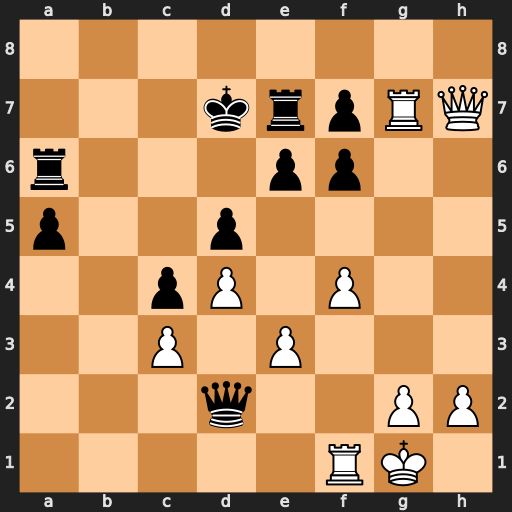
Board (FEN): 8/3krpRQ/r3pp2/p2p4/2pP1P2/2P1P3/3q2PP/5RK1
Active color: w
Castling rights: -
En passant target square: -
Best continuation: Rxf7 Qxe3+ Kh1 Rxf7 Qxf7+